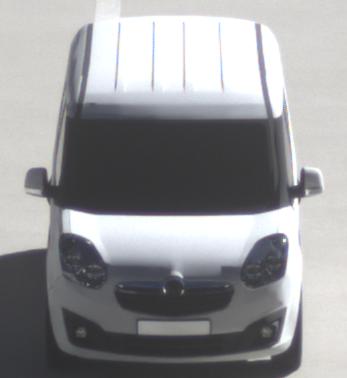
Make: Opel
Model: Combo Combi L1H1 1.4
Detailed model: Combo (D) Combi
Model produced from: 2012/01
Model produced until: 2013/11
Doors: 5
Color: white
Road condition: dry road
Daytime: morning or afternoon
Contrast: high contrast